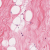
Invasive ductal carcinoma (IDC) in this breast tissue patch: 0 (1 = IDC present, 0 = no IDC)